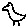
Label: bird